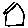
Label: house